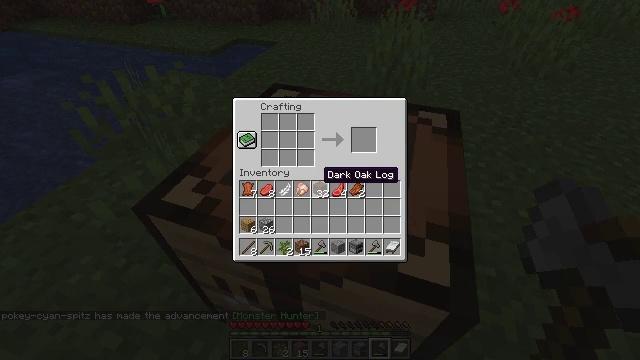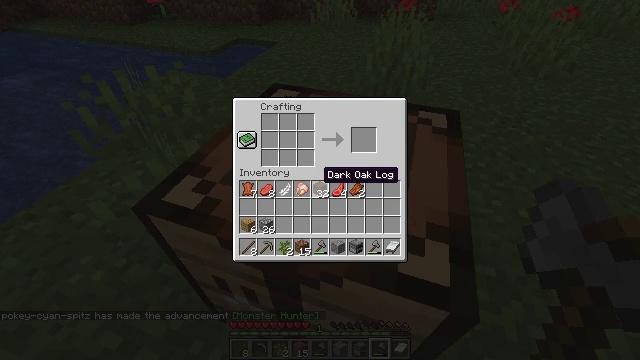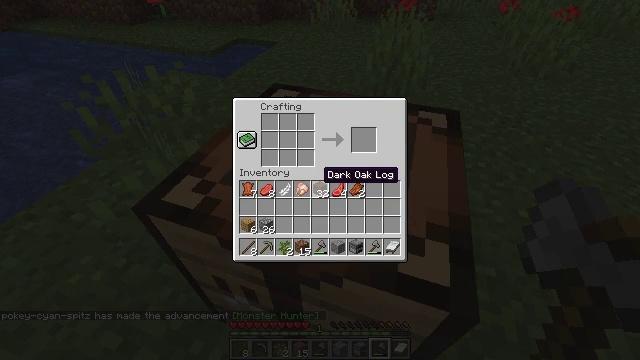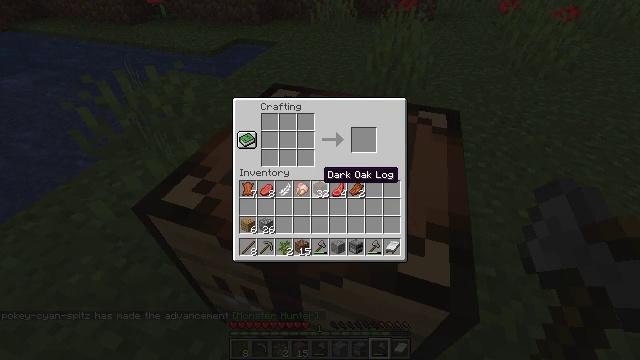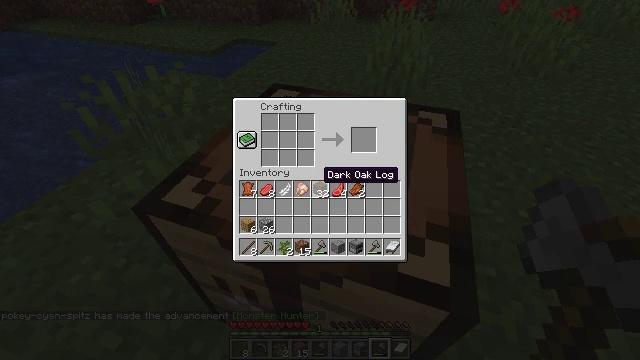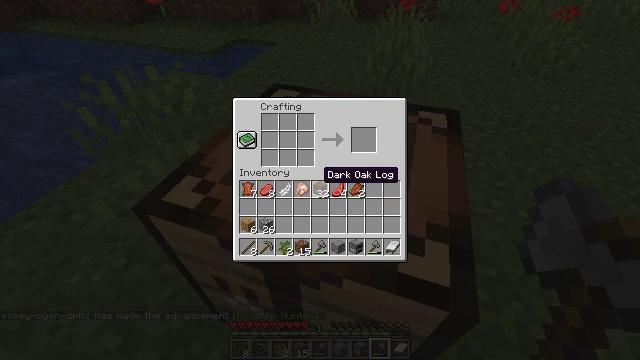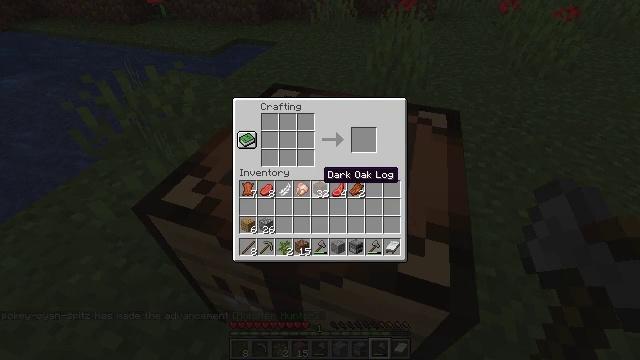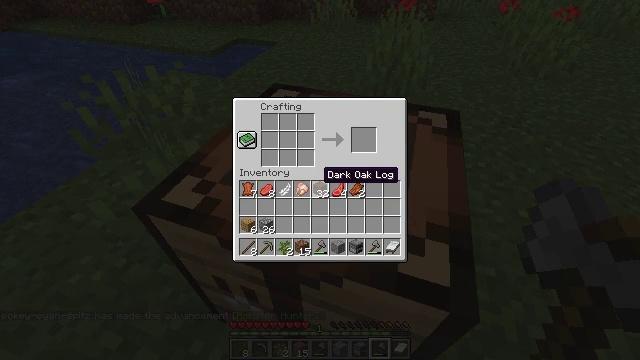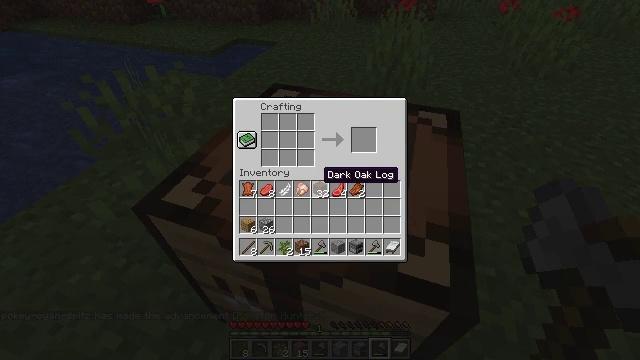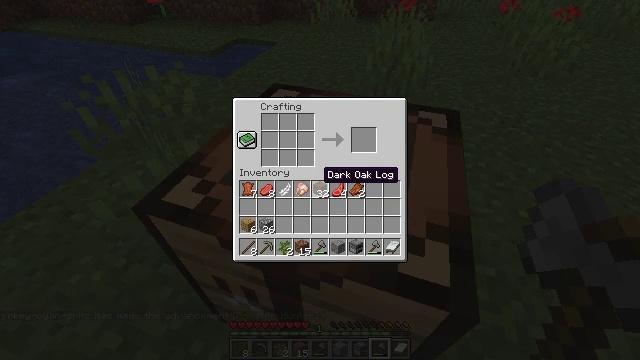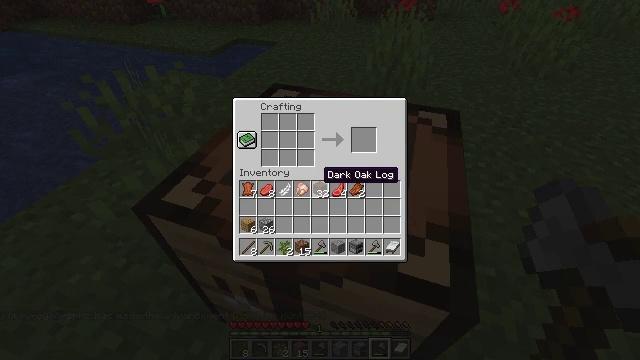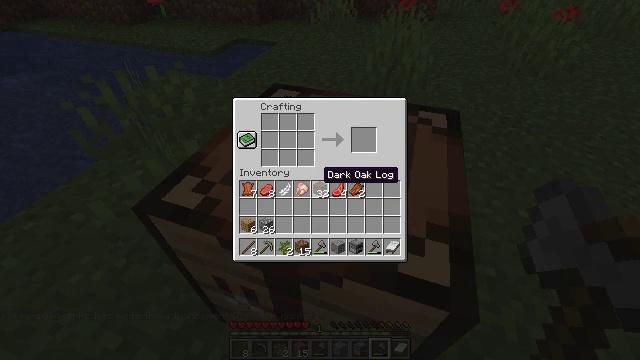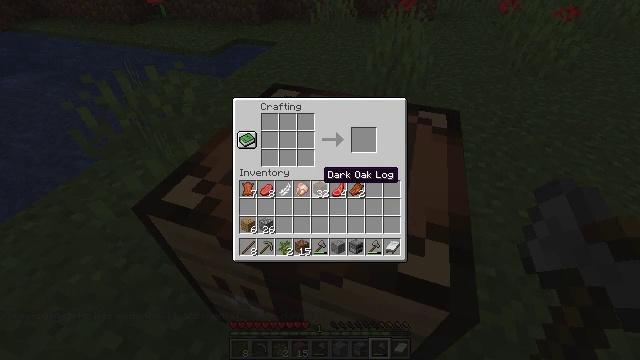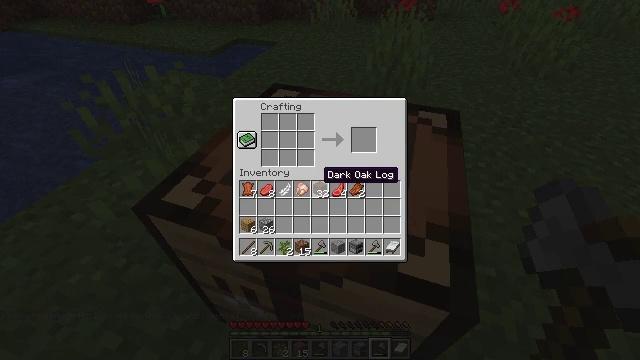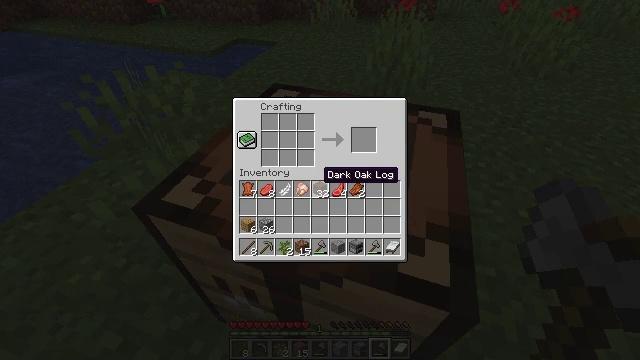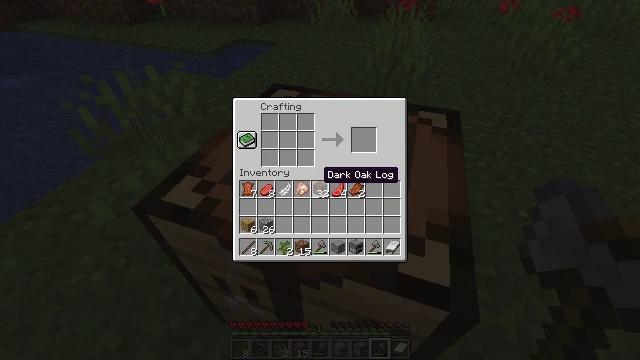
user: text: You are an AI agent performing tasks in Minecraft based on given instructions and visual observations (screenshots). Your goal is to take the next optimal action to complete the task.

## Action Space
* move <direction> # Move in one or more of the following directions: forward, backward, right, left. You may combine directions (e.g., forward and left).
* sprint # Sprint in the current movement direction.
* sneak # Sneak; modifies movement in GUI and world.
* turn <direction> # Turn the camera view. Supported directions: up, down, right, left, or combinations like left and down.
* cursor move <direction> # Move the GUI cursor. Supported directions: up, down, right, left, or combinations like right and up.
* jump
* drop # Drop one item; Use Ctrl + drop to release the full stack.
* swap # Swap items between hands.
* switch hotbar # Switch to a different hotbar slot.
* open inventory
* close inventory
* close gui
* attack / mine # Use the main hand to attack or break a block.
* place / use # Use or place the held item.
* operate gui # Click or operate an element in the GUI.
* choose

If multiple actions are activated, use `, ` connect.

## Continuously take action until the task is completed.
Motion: motion action
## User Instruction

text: Use dark oak logs in the crafting table to get dark oak wood.
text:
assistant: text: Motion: no_op
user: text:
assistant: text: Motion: no_op
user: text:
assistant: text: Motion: no_op
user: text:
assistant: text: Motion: no_op
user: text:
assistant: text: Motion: no_op
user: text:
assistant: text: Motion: no_op
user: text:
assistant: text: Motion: no_op
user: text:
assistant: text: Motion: no_op
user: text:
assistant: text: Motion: no_op
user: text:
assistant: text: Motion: no_op
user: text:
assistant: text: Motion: no_op
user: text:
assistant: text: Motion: no_op
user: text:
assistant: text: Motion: no_op
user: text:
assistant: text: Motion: no_op
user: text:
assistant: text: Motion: no_op
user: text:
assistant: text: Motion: no_op
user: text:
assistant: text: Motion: no_op
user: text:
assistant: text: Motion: no_op
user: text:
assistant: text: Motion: no_op
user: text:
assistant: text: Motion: no_op
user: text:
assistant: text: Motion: no_op
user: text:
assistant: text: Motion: no_op
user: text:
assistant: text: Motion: no_op
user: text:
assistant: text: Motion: no_op
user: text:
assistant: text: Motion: no_op
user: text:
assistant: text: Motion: no_op
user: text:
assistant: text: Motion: no_op
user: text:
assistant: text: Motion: no_op
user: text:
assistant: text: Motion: no_op
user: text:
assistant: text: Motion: no_op